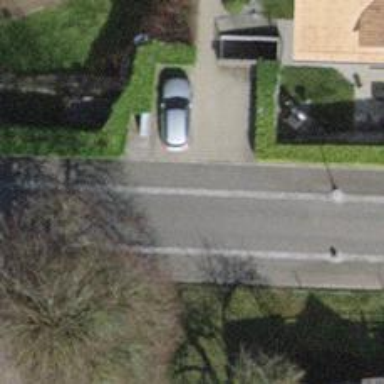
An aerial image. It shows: Kerb barrier.